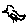
Label: bird